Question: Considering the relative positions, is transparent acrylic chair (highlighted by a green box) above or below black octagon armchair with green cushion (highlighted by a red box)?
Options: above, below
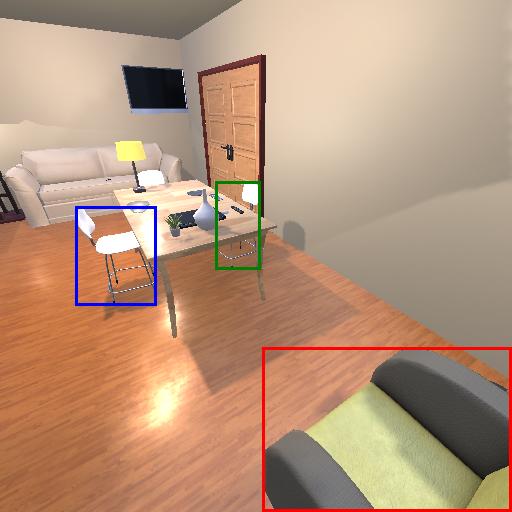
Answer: above